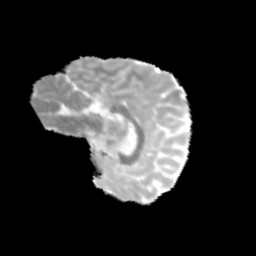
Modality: MD
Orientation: sagittal
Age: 11
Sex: male
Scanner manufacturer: siemens
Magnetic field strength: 3 T
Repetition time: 3.8 s
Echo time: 0.07 s